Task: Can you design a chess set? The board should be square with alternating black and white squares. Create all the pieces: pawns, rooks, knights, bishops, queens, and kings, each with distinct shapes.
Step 2311:
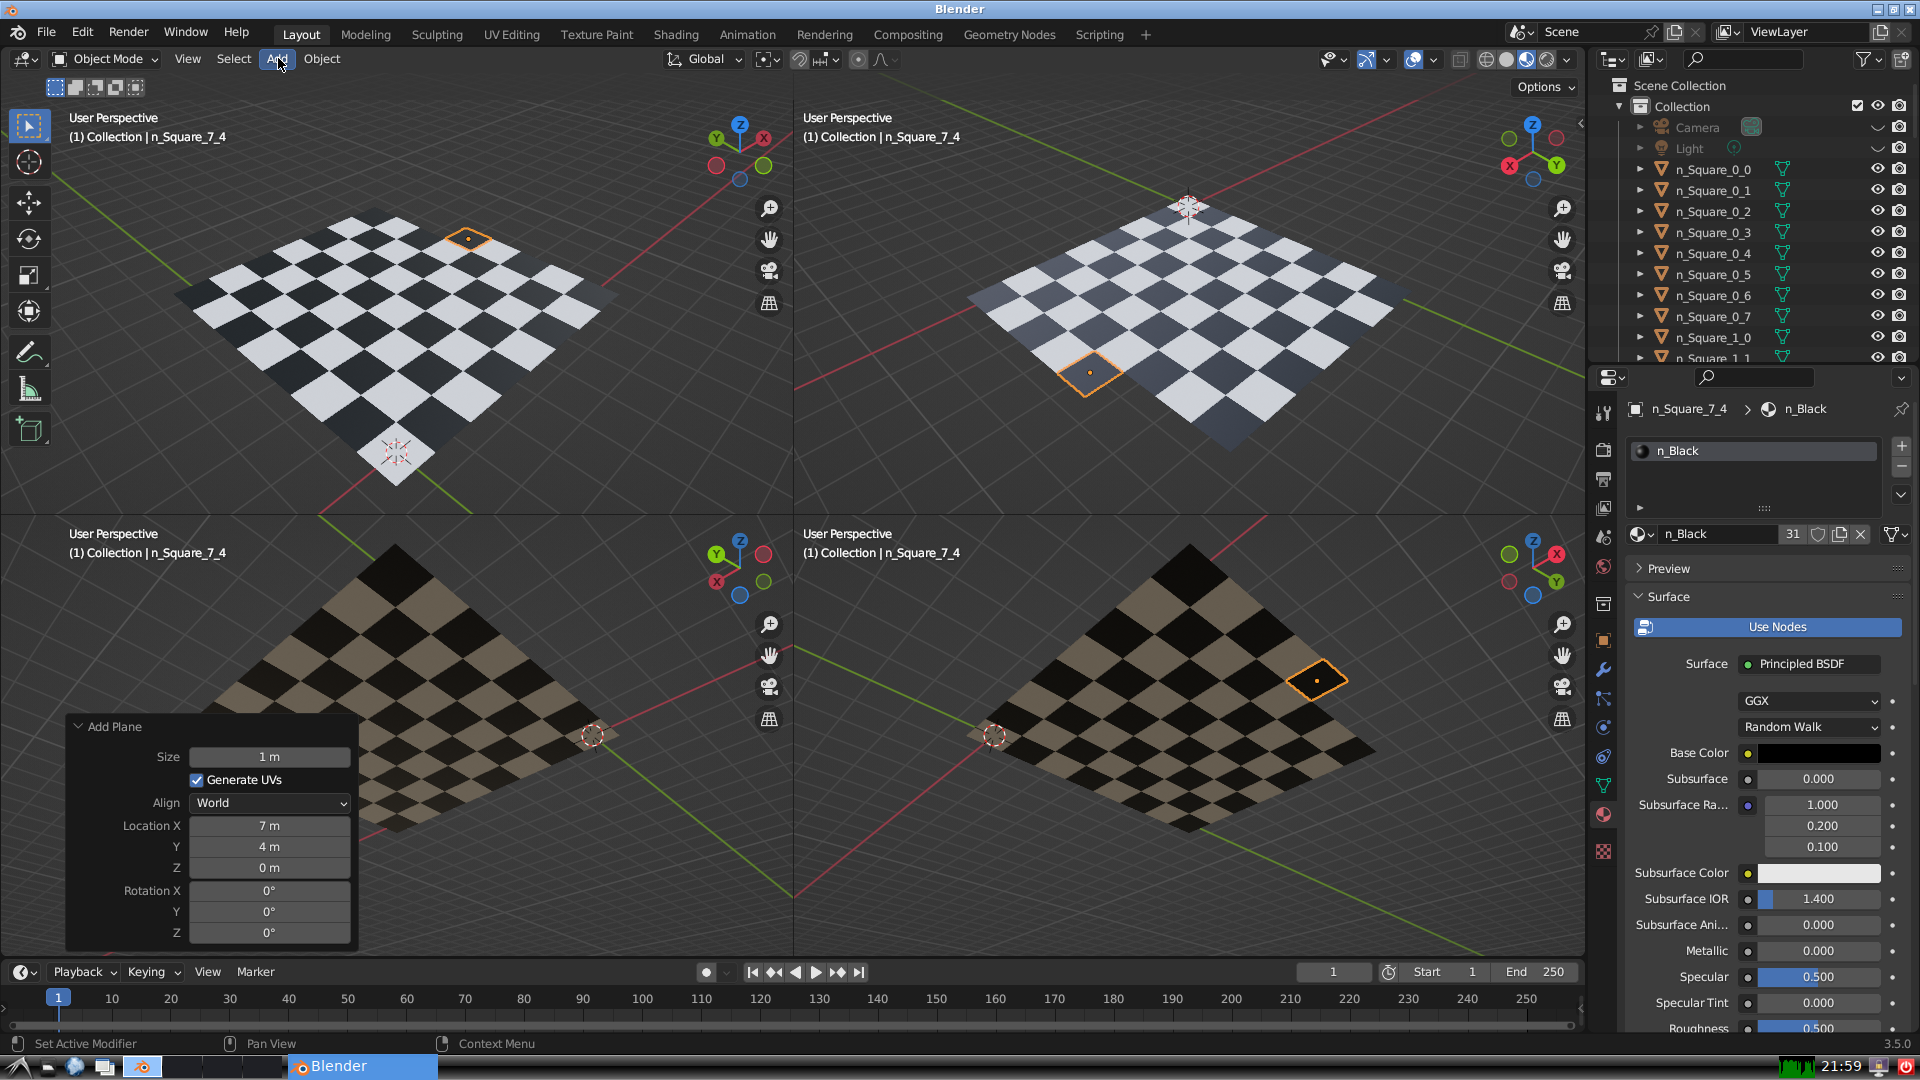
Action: click: no